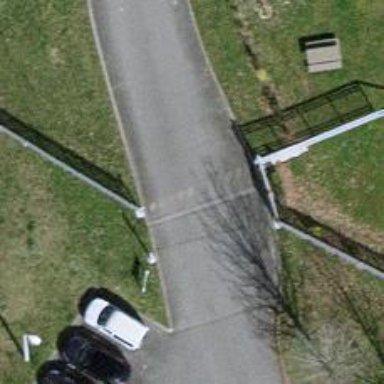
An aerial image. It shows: Gate.